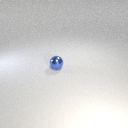
small blue metal sphere